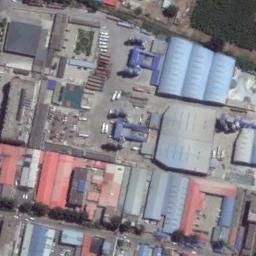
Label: industrial_area